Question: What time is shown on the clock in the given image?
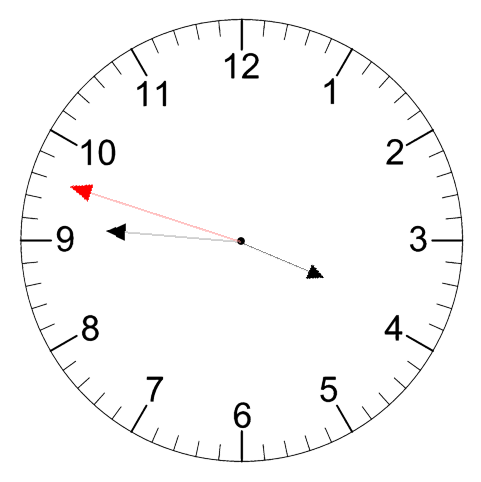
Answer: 03:45:48